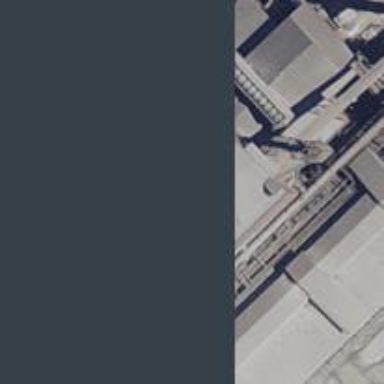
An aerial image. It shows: Industrial building.